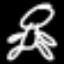
Label: frog